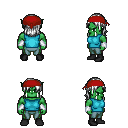
a pixel art fantasy rpg character, male body template, orc, green skin, teal sleeveless shirt, teal pants, white long bangs hairstyle, red bandana, white cloth bracers, black shoes, four views (front, back, left, right), 2x2 character sprite sheet, small pixel art, hard edges, no anti-aliasing